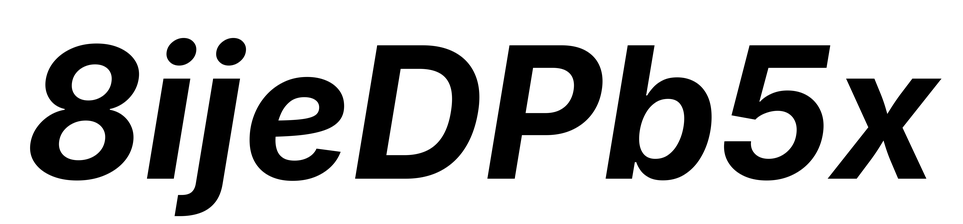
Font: Inter-Italic_Bold_Italic